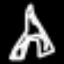
Label: The Eiffel Tower